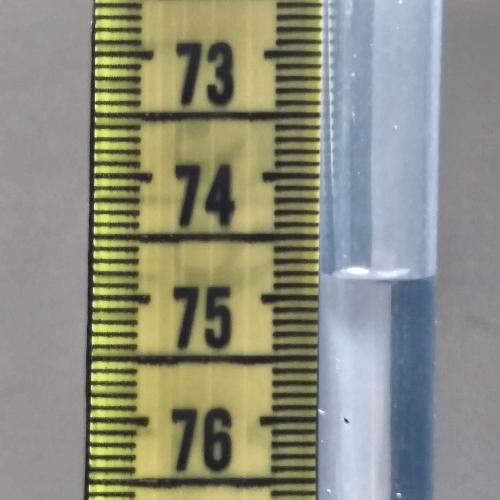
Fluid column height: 74.8 cm